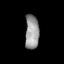
Tissue: lung
Cell type: Endothelial cells
Senescence score: 0.6537
Nuclear area (px): 468
Mean DAPI intensity: 151.321